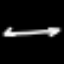
Label: line